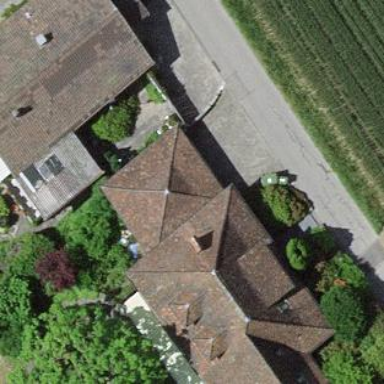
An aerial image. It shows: Garage building.